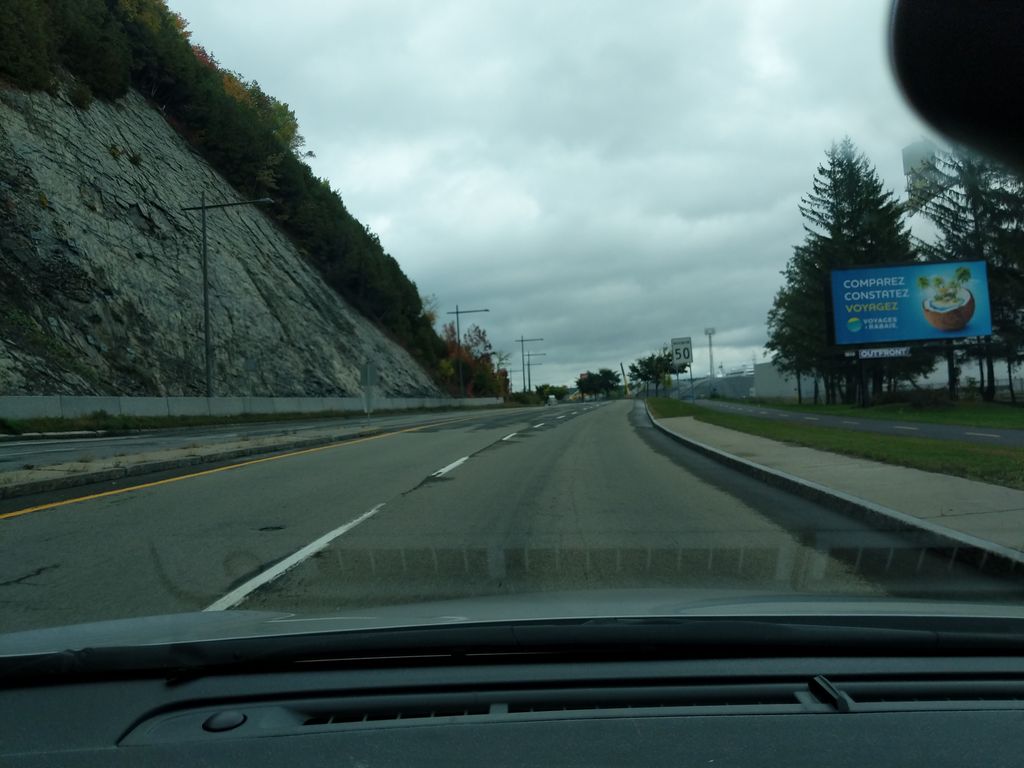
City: quebec_city